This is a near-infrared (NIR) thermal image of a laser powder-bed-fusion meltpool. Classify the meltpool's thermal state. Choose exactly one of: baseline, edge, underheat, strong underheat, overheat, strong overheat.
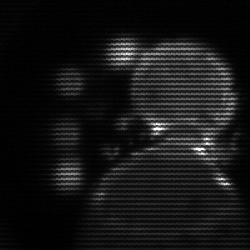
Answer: baseline